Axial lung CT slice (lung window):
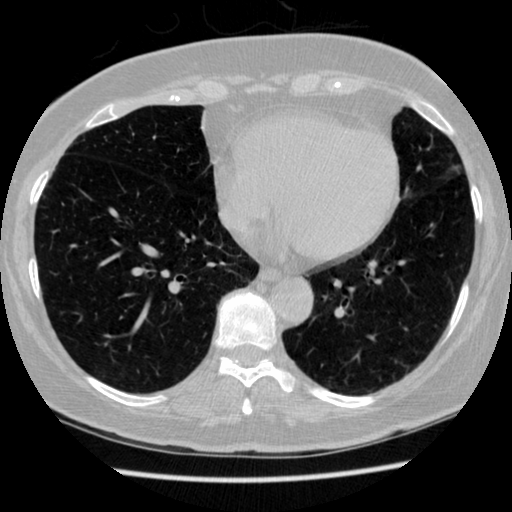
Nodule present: no